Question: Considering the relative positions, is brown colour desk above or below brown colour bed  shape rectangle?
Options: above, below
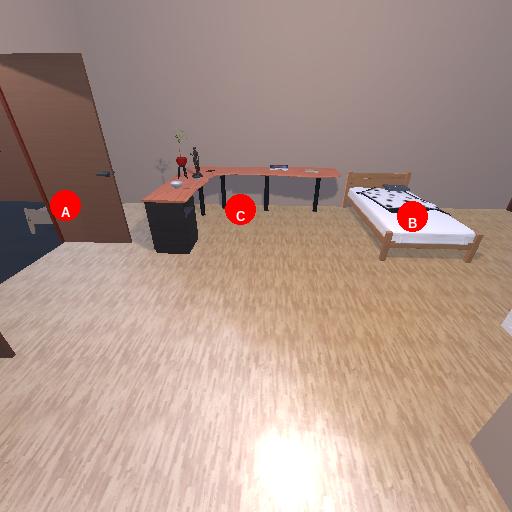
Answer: above